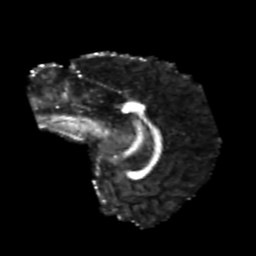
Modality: FA
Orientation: sagittal
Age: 26
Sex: female
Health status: healthy
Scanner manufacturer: philips
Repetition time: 7.388 s
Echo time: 0.08599 s